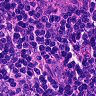
Metastatic tissue present: no